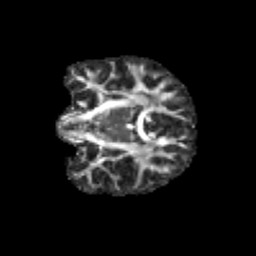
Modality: FA
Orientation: coronal
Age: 11
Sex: male
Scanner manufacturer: siemens
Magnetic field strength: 3 T
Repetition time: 3.8 s
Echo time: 0.07 s